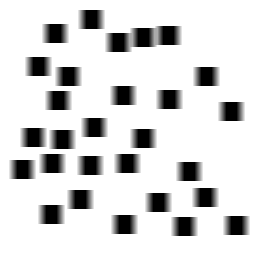
Squares: 28
Triangles: 0
Stars: 0
Total shapes: 28